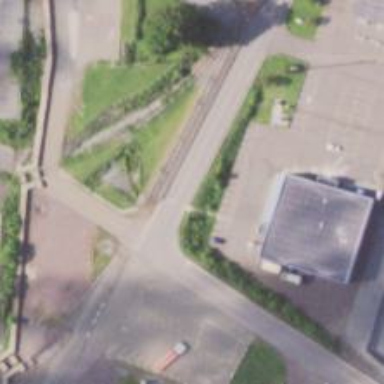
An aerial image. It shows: Railway level crossing.